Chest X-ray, AP view. Patient: 72 years old, sex M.
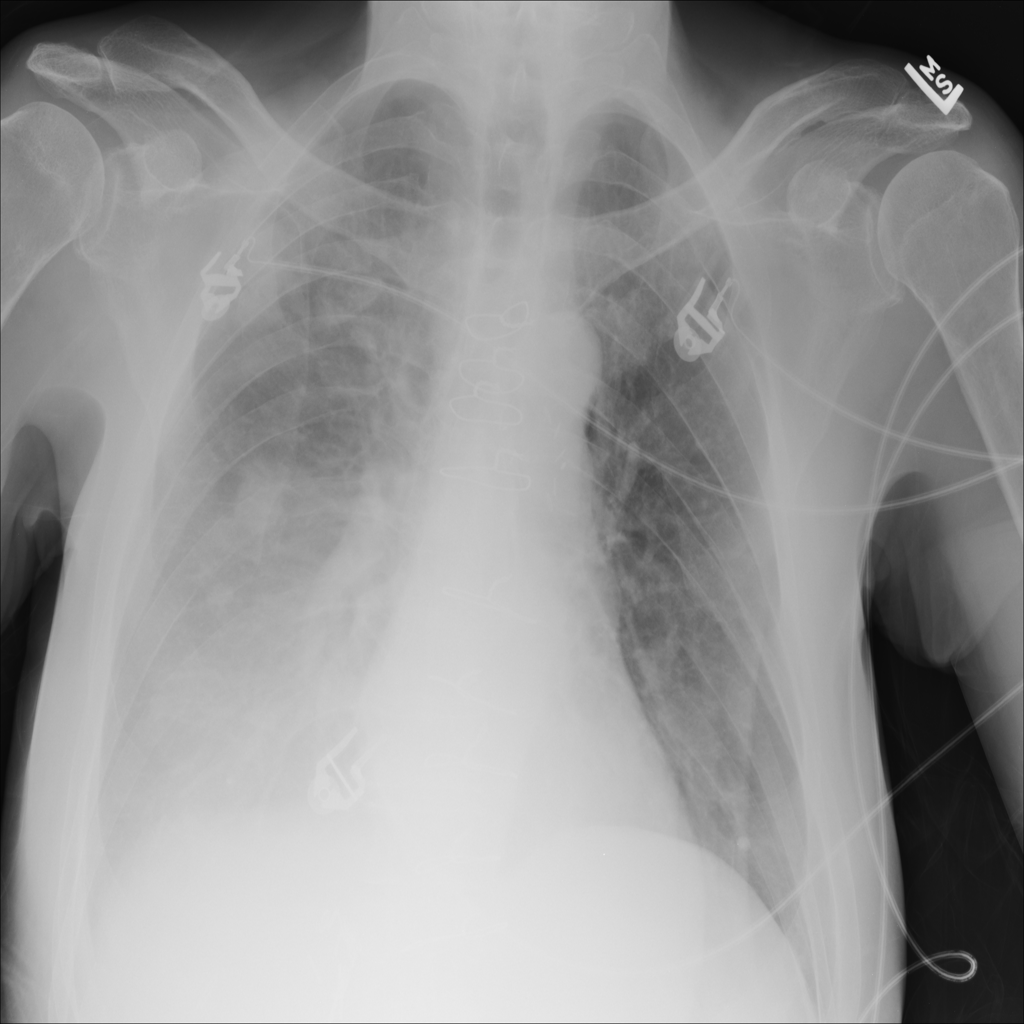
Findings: Atelectasis, Effusion